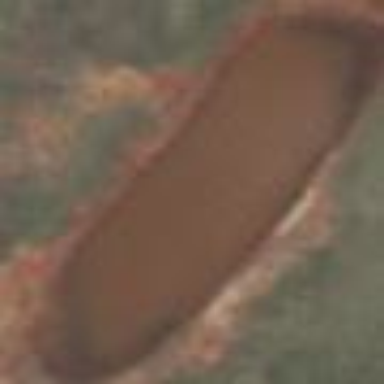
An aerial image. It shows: Man-made basin containing water.